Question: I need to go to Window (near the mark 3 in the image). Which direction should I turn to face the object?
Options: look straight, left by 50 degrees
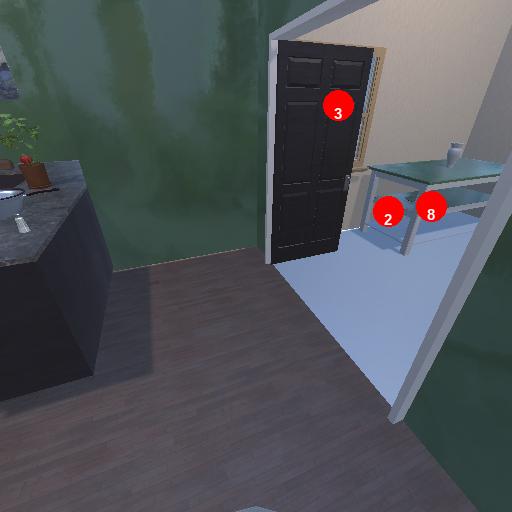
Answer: look straight